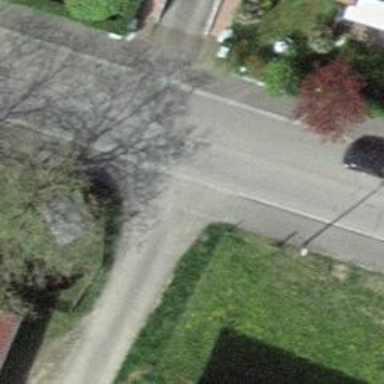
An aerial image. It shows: Smoothly paved residential road.